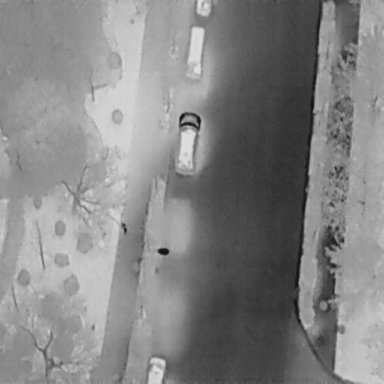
There are four Cars in the infrared image.